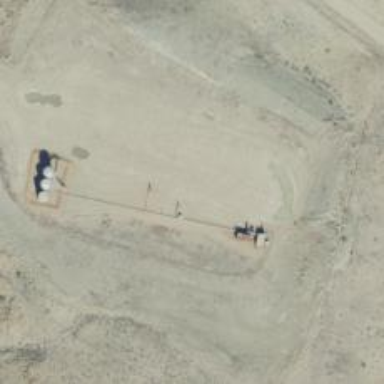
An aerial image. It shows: Petroleum well that is man-made.